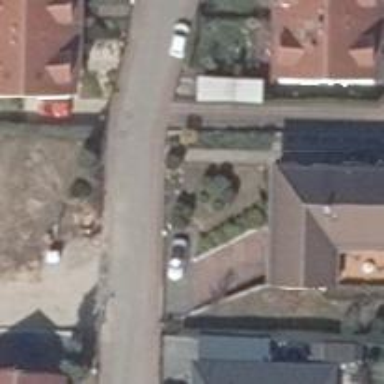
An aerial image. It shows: Residential road with sidewalks on both sides.